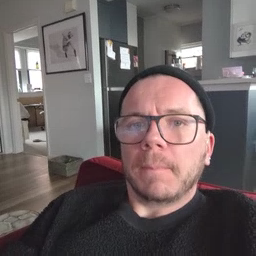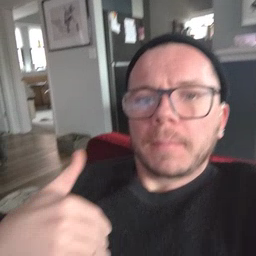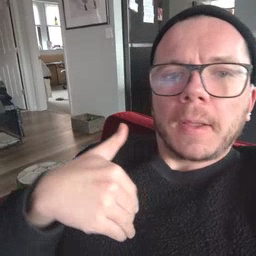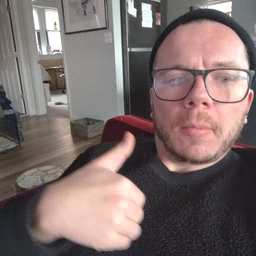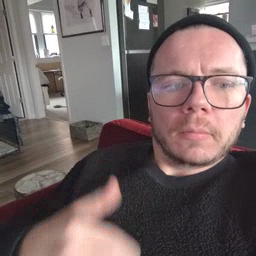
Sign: animal